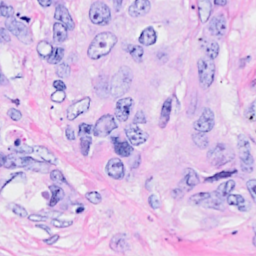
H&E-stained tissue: Breast